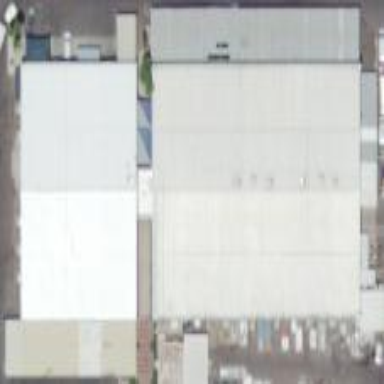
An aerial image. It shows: Building used for storage rental.